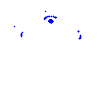
Particle: pion